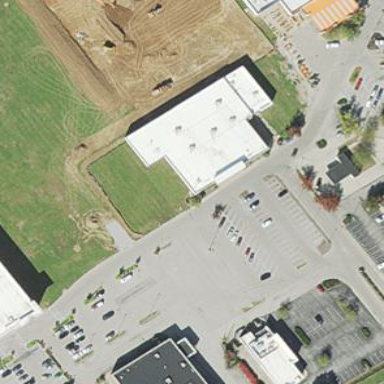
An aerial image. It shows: Building.